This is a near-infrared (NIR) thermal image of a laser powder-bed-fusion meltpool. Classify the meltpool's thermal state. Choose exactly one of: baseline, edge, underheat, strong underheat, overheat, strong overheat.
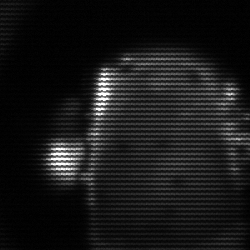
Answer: baseline